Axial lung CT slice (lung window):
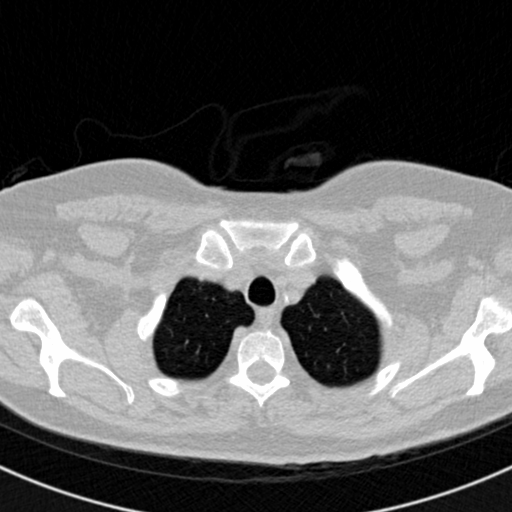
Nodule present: no